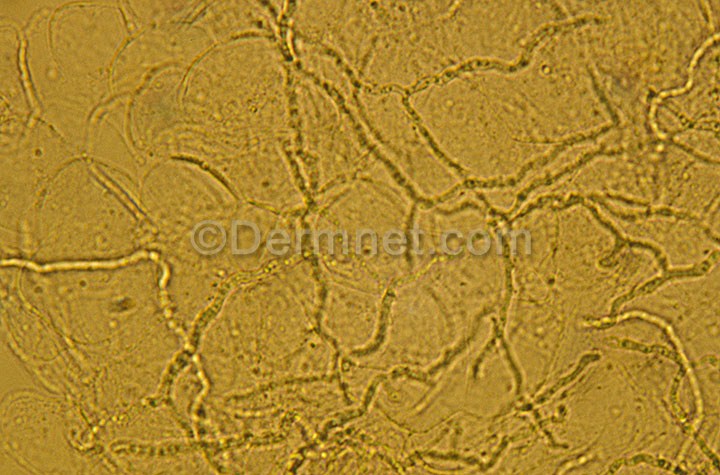
Disease: Tinea Ringworm Candidiasis and other Fungal Infections